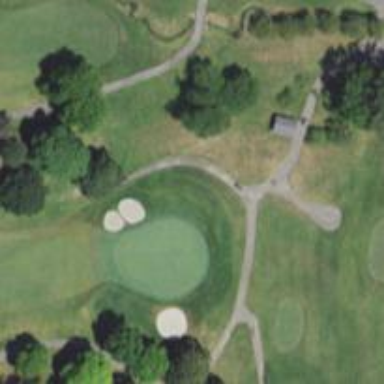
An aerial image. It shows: Path for both roads and golfers.